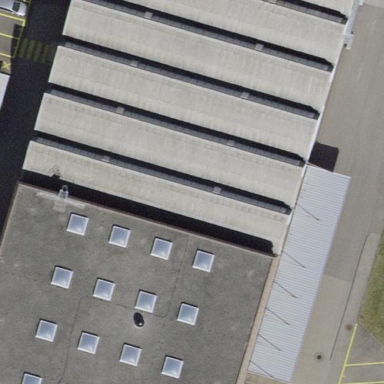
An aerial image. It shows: Industrial building.